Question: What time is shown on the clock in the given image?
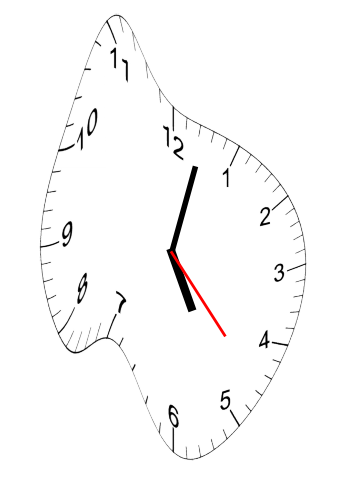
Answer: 05:02:23